Question: I am having a aspx page,in which there is a Select box control
'''
<select name="selViewPerPage" id="selViewPerPage" style="width:30px">
'''
In order to bring a particular style in all browsers, i am replacing this html control with dynamic select box using "selectBox.js" . Now the problem is , i am having two dropdowns in the page ,during runtime they are generated with same class name without any ids.So while trying to position the controls using css,the both drop downs takes the same position.
So i am not sure ,how to handle this situation .Please let me know,if you need more information.
Thnks
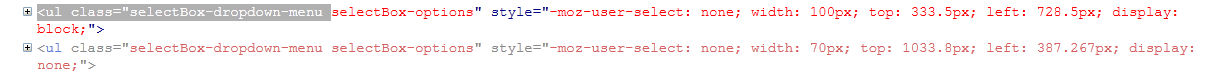
Answer: Try using a pseudo-selector to get just a specific item, such as the first, last, or nth item. See or or for example: <URL>. Using one of those sorts of selectors, you can get just the element you want to modify and apply styles to it individually. Ex.
'''
$('ul').first()
'''
or
'''
$('ul:last')
'''
or
'''
$('ul').eq(1)
'''
Or some other variant of these.